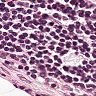
Metastatic tissue present: no